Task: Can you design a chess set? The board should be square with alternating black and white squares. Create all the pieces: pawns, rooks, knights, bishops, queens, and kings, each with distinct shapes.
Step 1311:
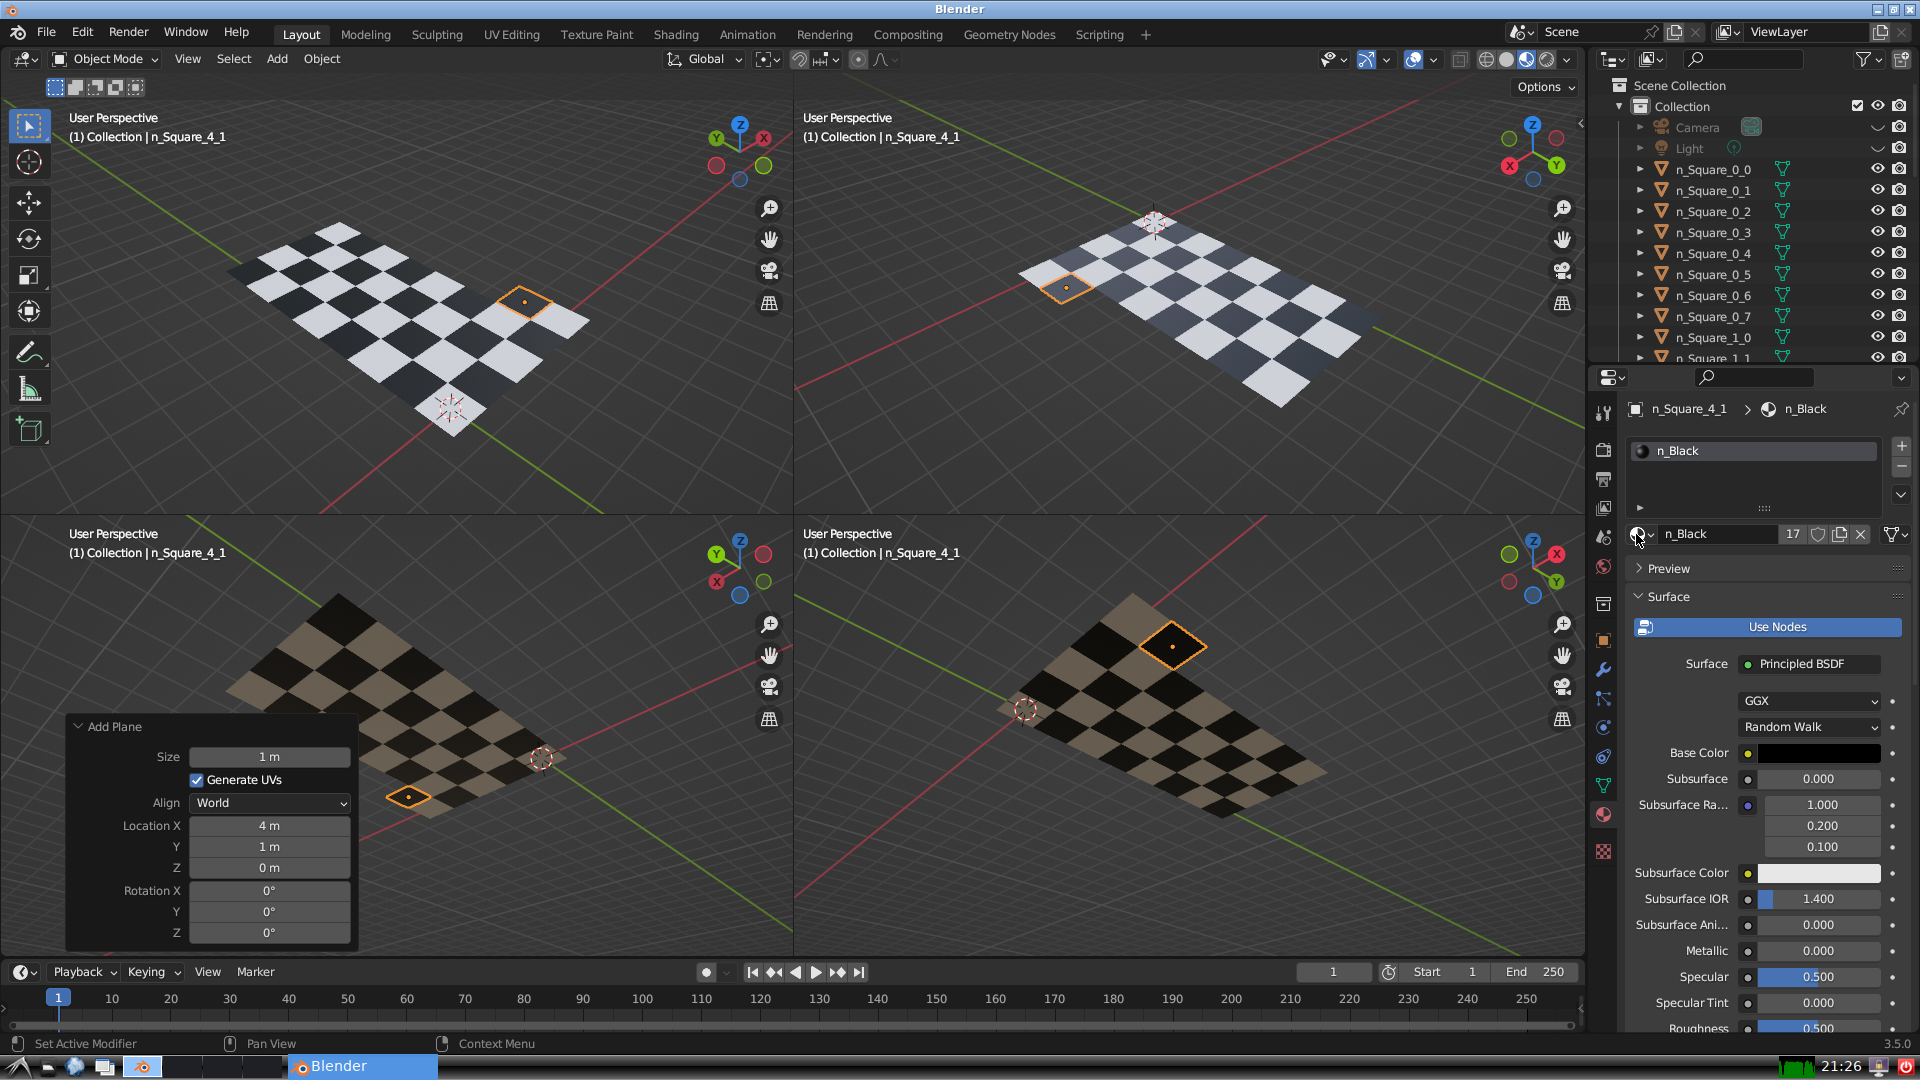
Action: {"mouse_move": [278, 58]}